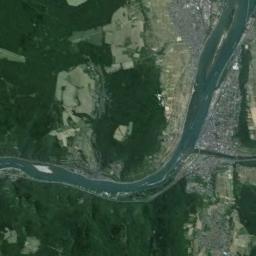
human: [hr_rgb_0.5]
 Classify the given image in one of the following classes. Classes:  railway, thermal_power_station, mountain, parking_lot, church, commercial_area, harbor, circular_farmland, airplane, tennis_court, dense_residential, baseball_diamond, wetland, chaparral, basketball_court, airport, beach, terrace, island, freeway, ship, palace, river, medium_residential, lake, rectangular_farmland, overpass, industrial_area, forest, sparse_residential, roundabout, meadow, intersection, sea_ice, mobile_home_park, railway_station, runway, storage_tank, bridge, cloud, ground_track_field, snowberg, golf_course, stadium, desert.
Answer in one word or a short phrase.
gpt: river